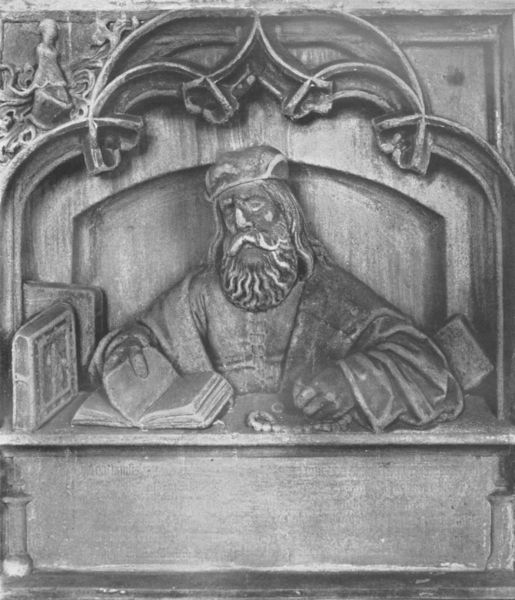
Titel: Epitaph für Adolf Occo
Standort: Augsburg, Dom (EU - D - B)
Schlagwörter: mann, umhang, sitzen, finger, hut, tisch, ornament, alt, bart, kappe, falten, hände, figur, gewand, haare, mantel, relief, bücher, kette, bischof, lesen, ornamente, buch, denken, sims, müde, mönch, gelehrter, fresko, studieren, rosenkranz, chorgestühl, holzrelief